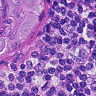
Metastatic tissue present: yes